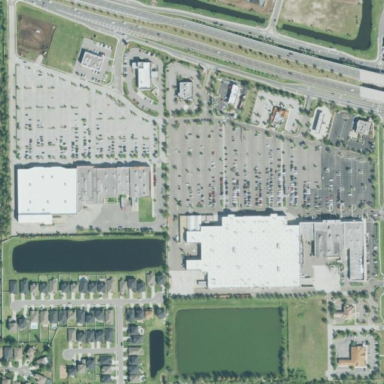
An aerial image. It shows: Retail area.